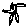
Label: star